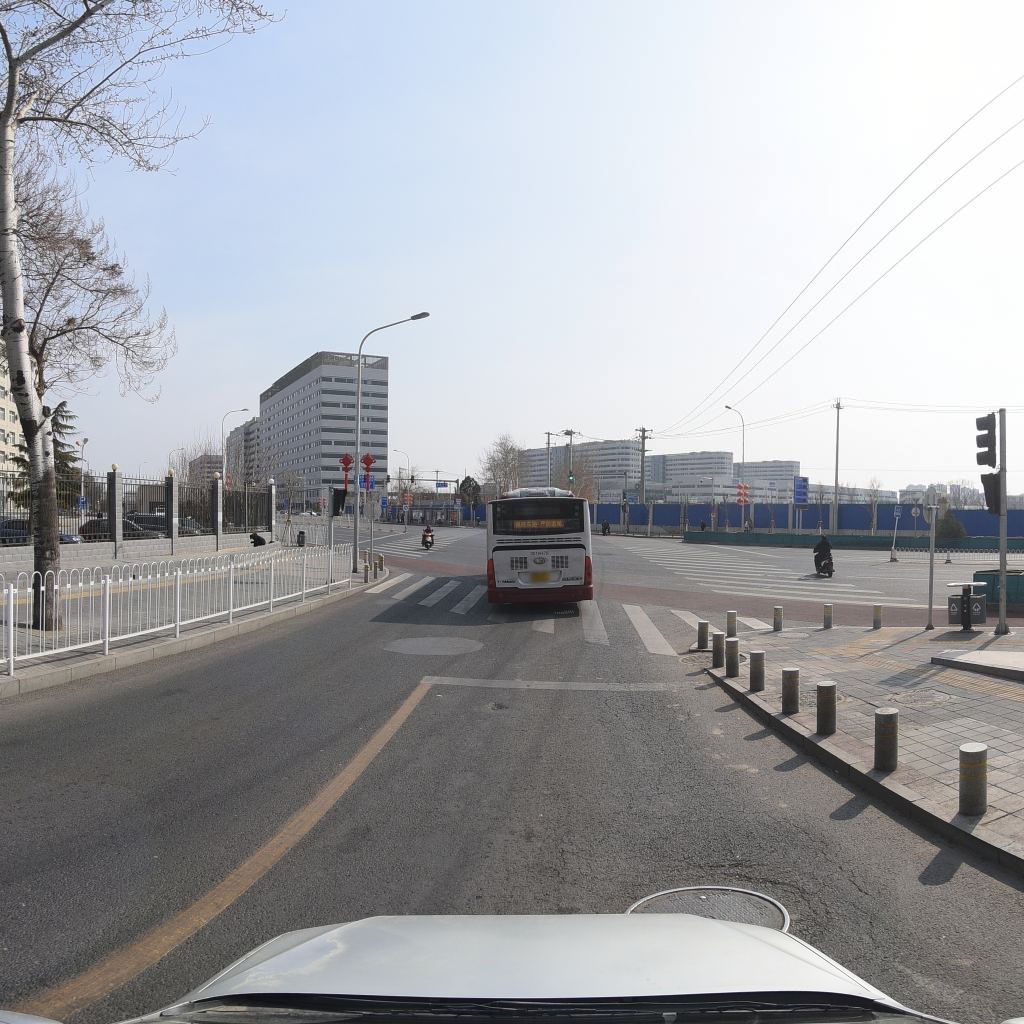
Region: Fengtai
Road damage annotations: pothole, alligator crack, manhole cover, manhole cover